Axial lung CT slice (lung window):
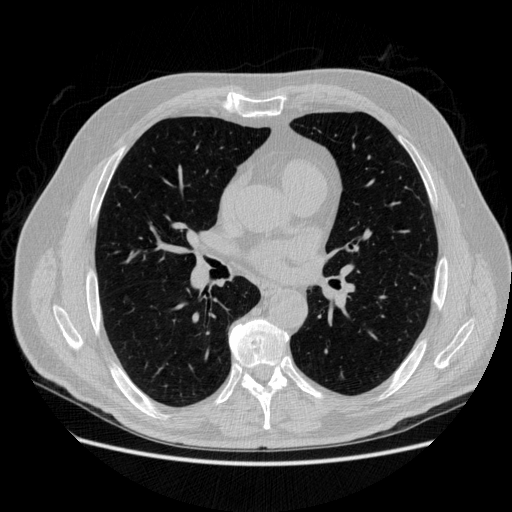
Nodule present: yes
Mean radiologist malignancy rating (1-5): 3.333